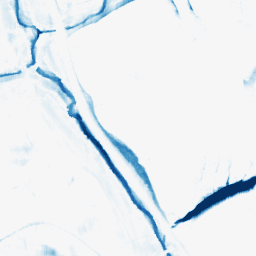
Category: morphological
Decomposition family: morphological_rect
Decomposition parameters: operation: closing
width: 10
height: 20
Upsampling method: cubic_catmull_rom
Upsampling parameters: scale: 4
Upsampling scale: 4